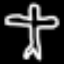
Label: airplane